Aerial crown-view tile of a tropical tree (Barro Colorado Island, Panama), acquired 20241112:
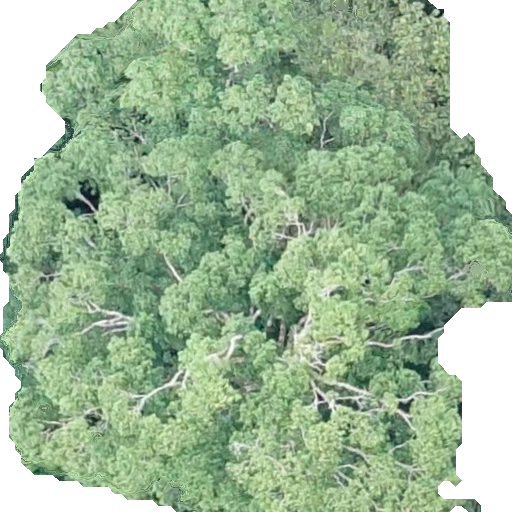
Species: Ocotea leptobotra
GBIF accepted scientific name: Ocotea leptobotra
Crown area: 369.256 m²